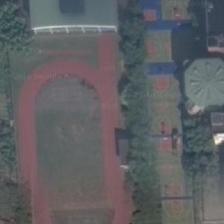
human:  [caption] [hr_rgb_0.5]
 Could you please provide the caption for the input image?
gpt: five basketball fields and several buildings are near to a playground .

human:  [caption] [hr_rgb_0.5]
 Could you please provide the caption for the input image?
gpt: the exercise yard with football fields and basketball courts is integrated with lush plants .

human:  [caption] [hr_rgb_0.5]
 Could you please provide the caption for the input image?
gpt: an old football field and five new basketball fields beside .

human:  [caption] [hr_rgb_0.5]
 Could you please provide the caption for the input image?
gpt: a playground with many basketball fields next to is is next to some green trees .

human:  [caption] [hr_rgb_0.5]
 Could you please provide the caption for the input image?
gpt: a playground with several basketball fields is next to a big building .